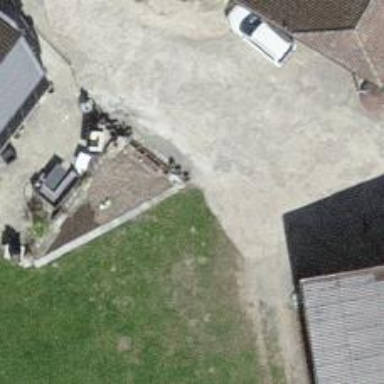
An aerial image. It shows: Farm.